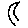
Label: moon